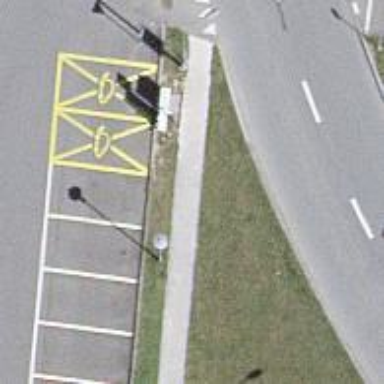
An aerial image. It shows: Charging station.